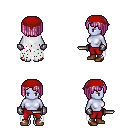
a pixel art fantasy rpg character, female body template, dark elf, purple skin, white tattered cape, red pants, pink pageboy hairstyle, red bandana, metal gloves, brown shoes, dagger, four views (front, back, left, right), 2x2 character sprite sheet, small pixel art, hard edges, no anti-aliasing